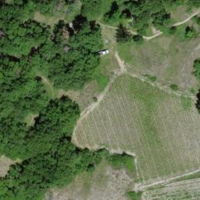
EUNIS habitat code: 40
Species observed at this site:
Anacamptis pyramidalis
Orthetrum cancellatum
Orchis militaris
Anacamptis morio
Oedipoda caerulescens
Euphorbia cyparissias